Aerial crown-view tile of a tropical tree (Barro Colorado Island, Panama), acquired 20240813:
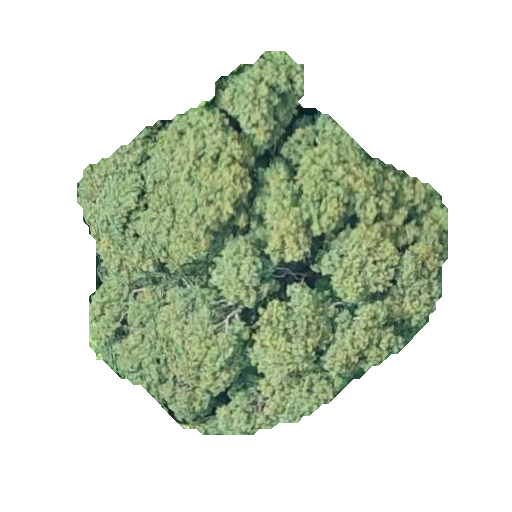
Species: Trichilia tuberculata
GBIF accepted scientific name: Trichilia tuberculata
Crown area: 143.99 m²